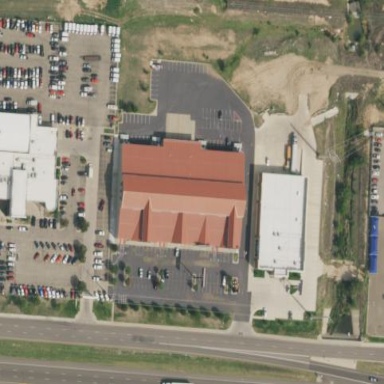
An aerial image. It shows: Building that houses furniture shop.